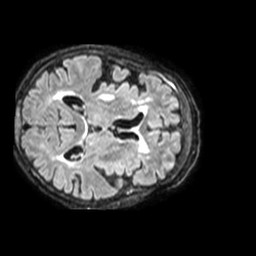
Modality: FLAIR
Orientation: axial
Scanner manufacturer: philips
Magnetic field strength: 1.5 T
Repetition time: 4.8 s
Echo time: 0.3539 s